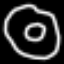
Label: donut